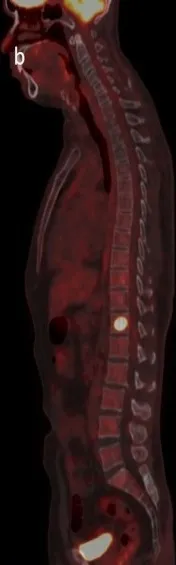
Showing FDG avid lesion in T12 vertebra.
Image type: radiology (pet)